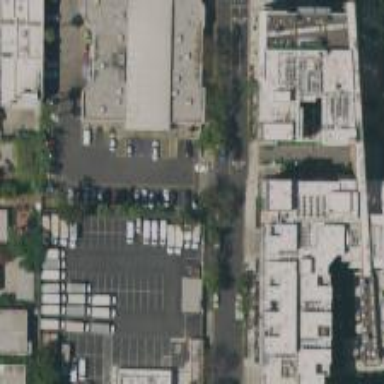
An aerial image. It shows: Parking area.